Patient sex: F
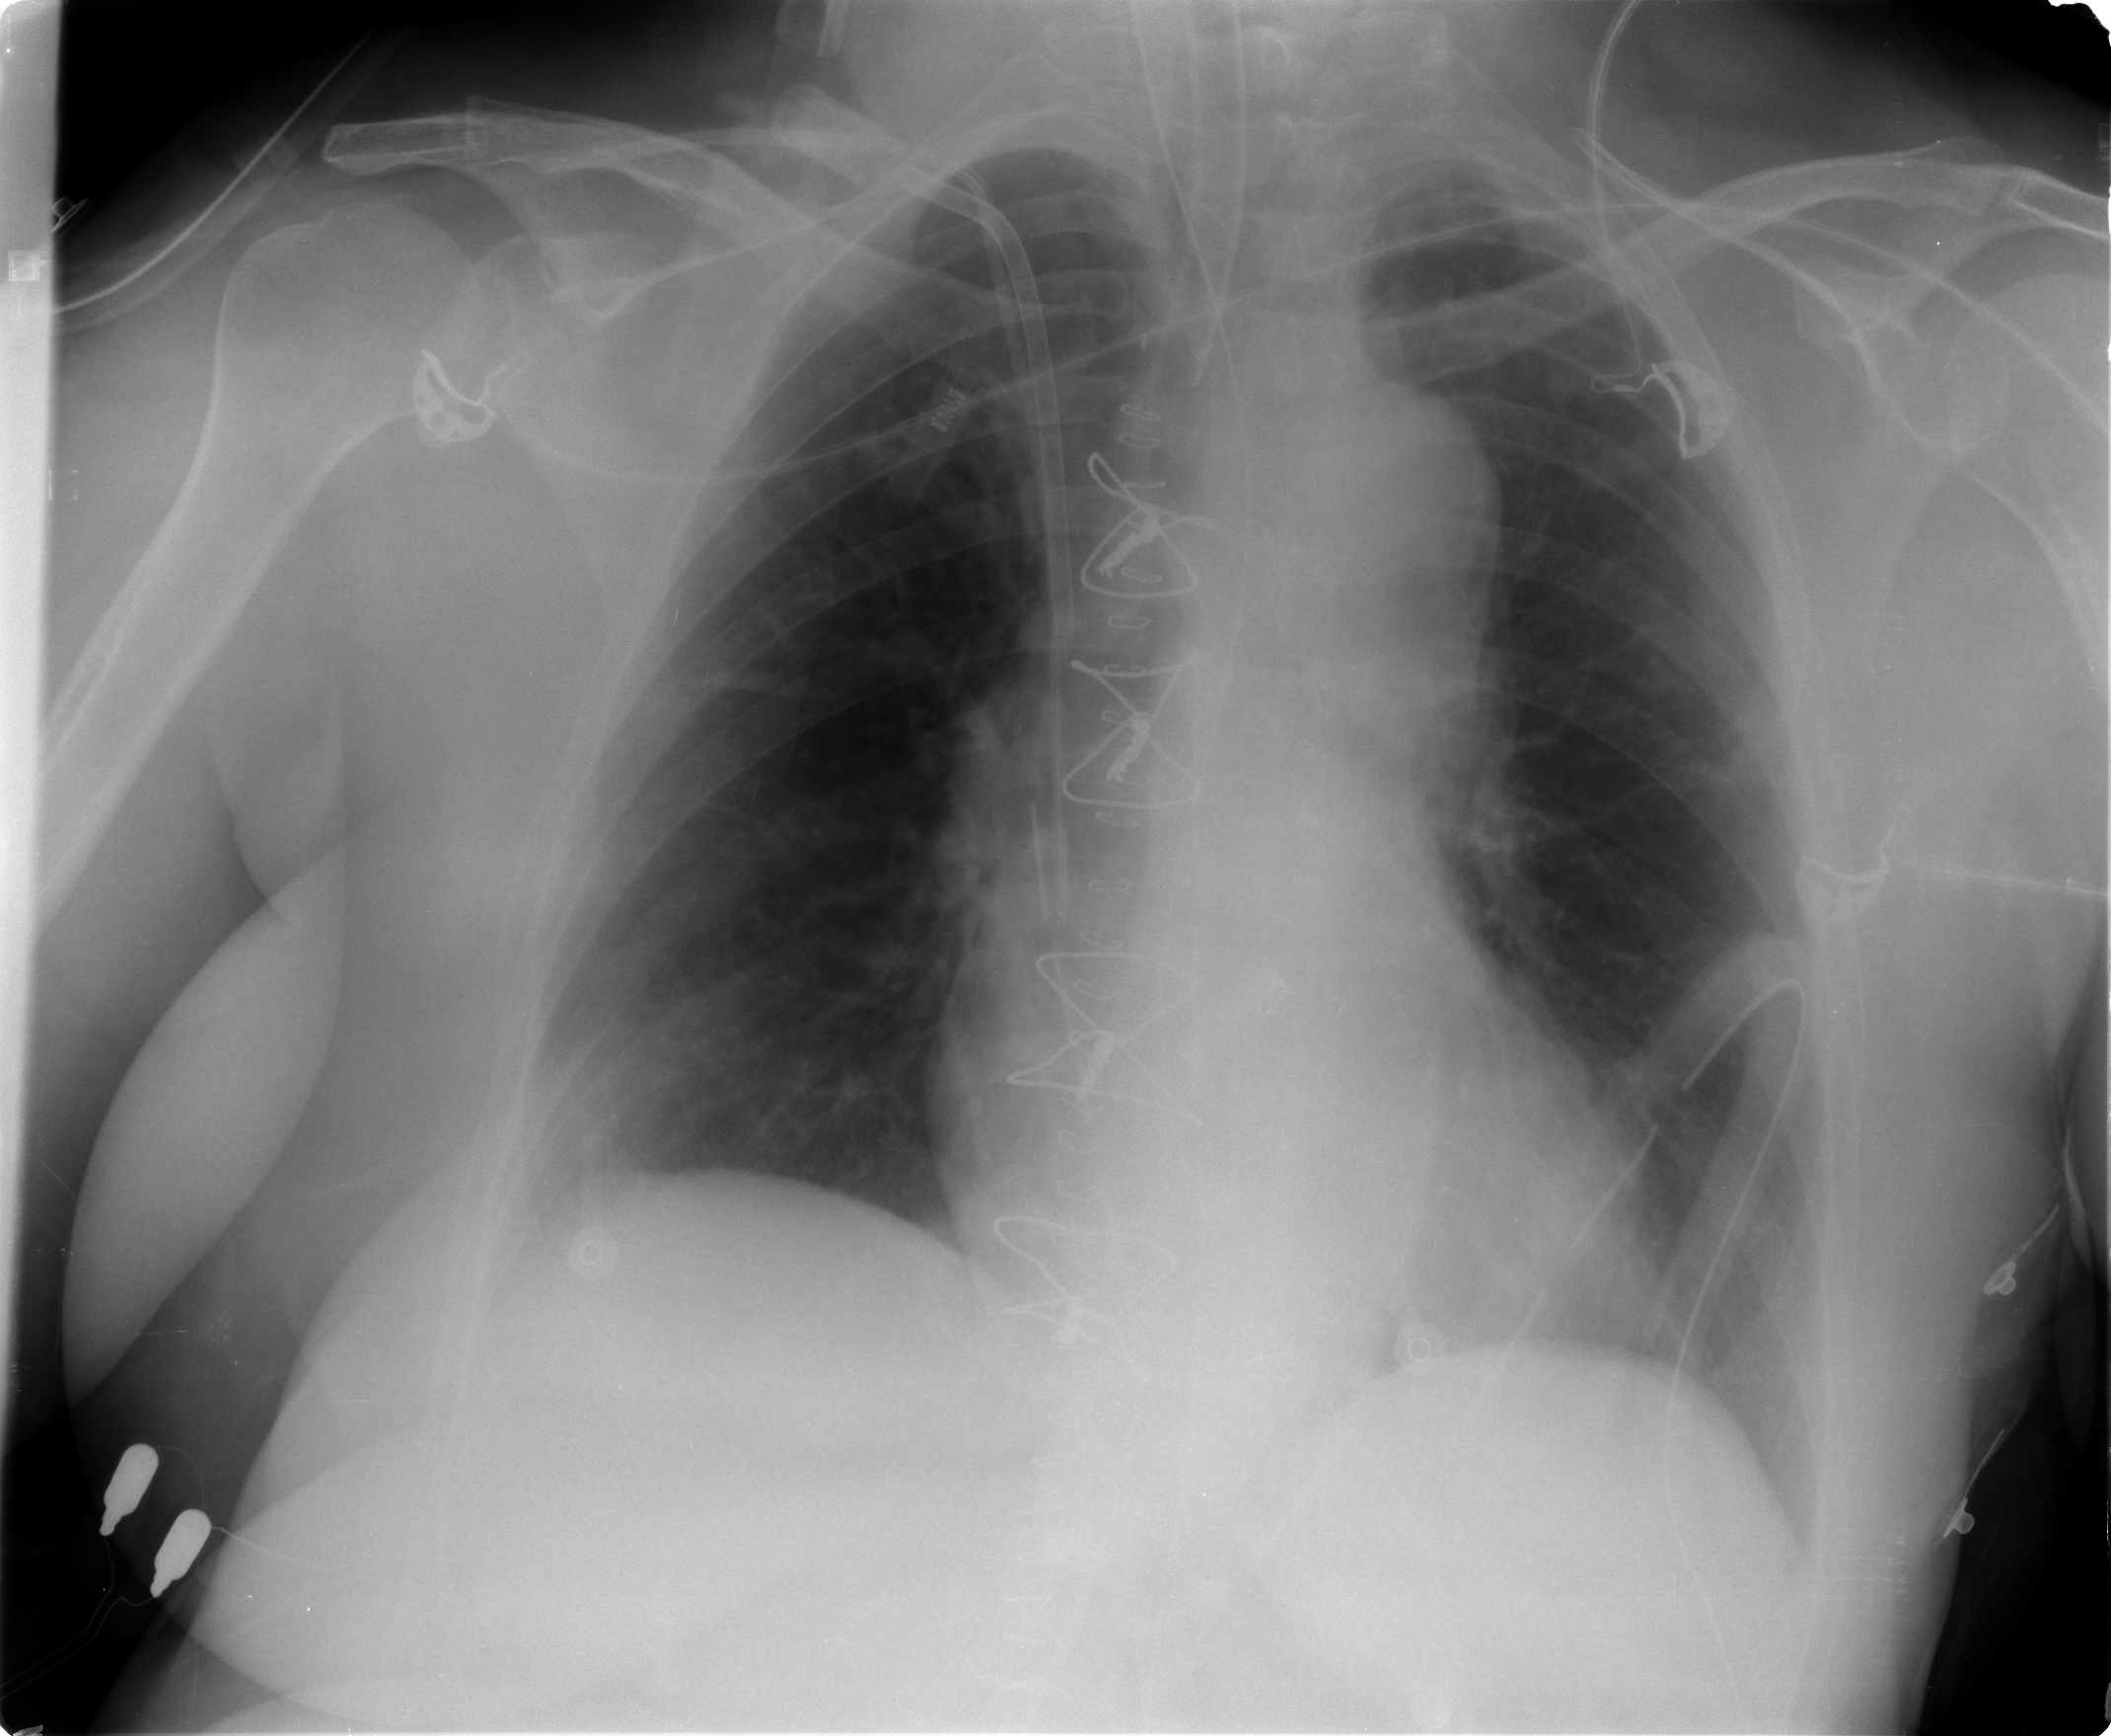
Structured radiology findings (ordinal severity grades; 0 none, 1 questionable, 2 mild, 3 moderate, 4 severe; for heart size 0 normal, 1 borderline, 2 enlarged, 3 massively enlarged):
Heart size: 0
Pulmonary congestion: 1
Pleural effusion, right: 1
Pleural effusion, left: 1
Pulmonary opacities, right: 0
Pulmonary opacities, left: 0
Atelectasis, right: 2
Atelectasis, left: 2